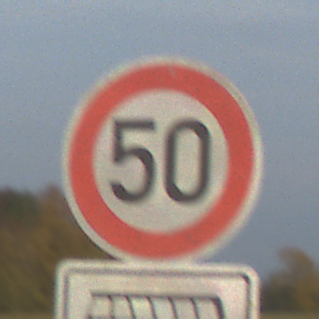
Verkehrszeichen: Geschwindigkeit50
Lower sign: HinweisDurchSinnbild13
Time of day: SunriseSunset
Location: Outdoor (Nature)
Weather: PartlyCloudy
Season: NotSpecified
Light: Natural